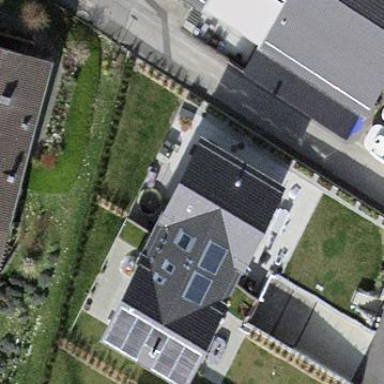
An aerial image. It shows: Semi-detached house.